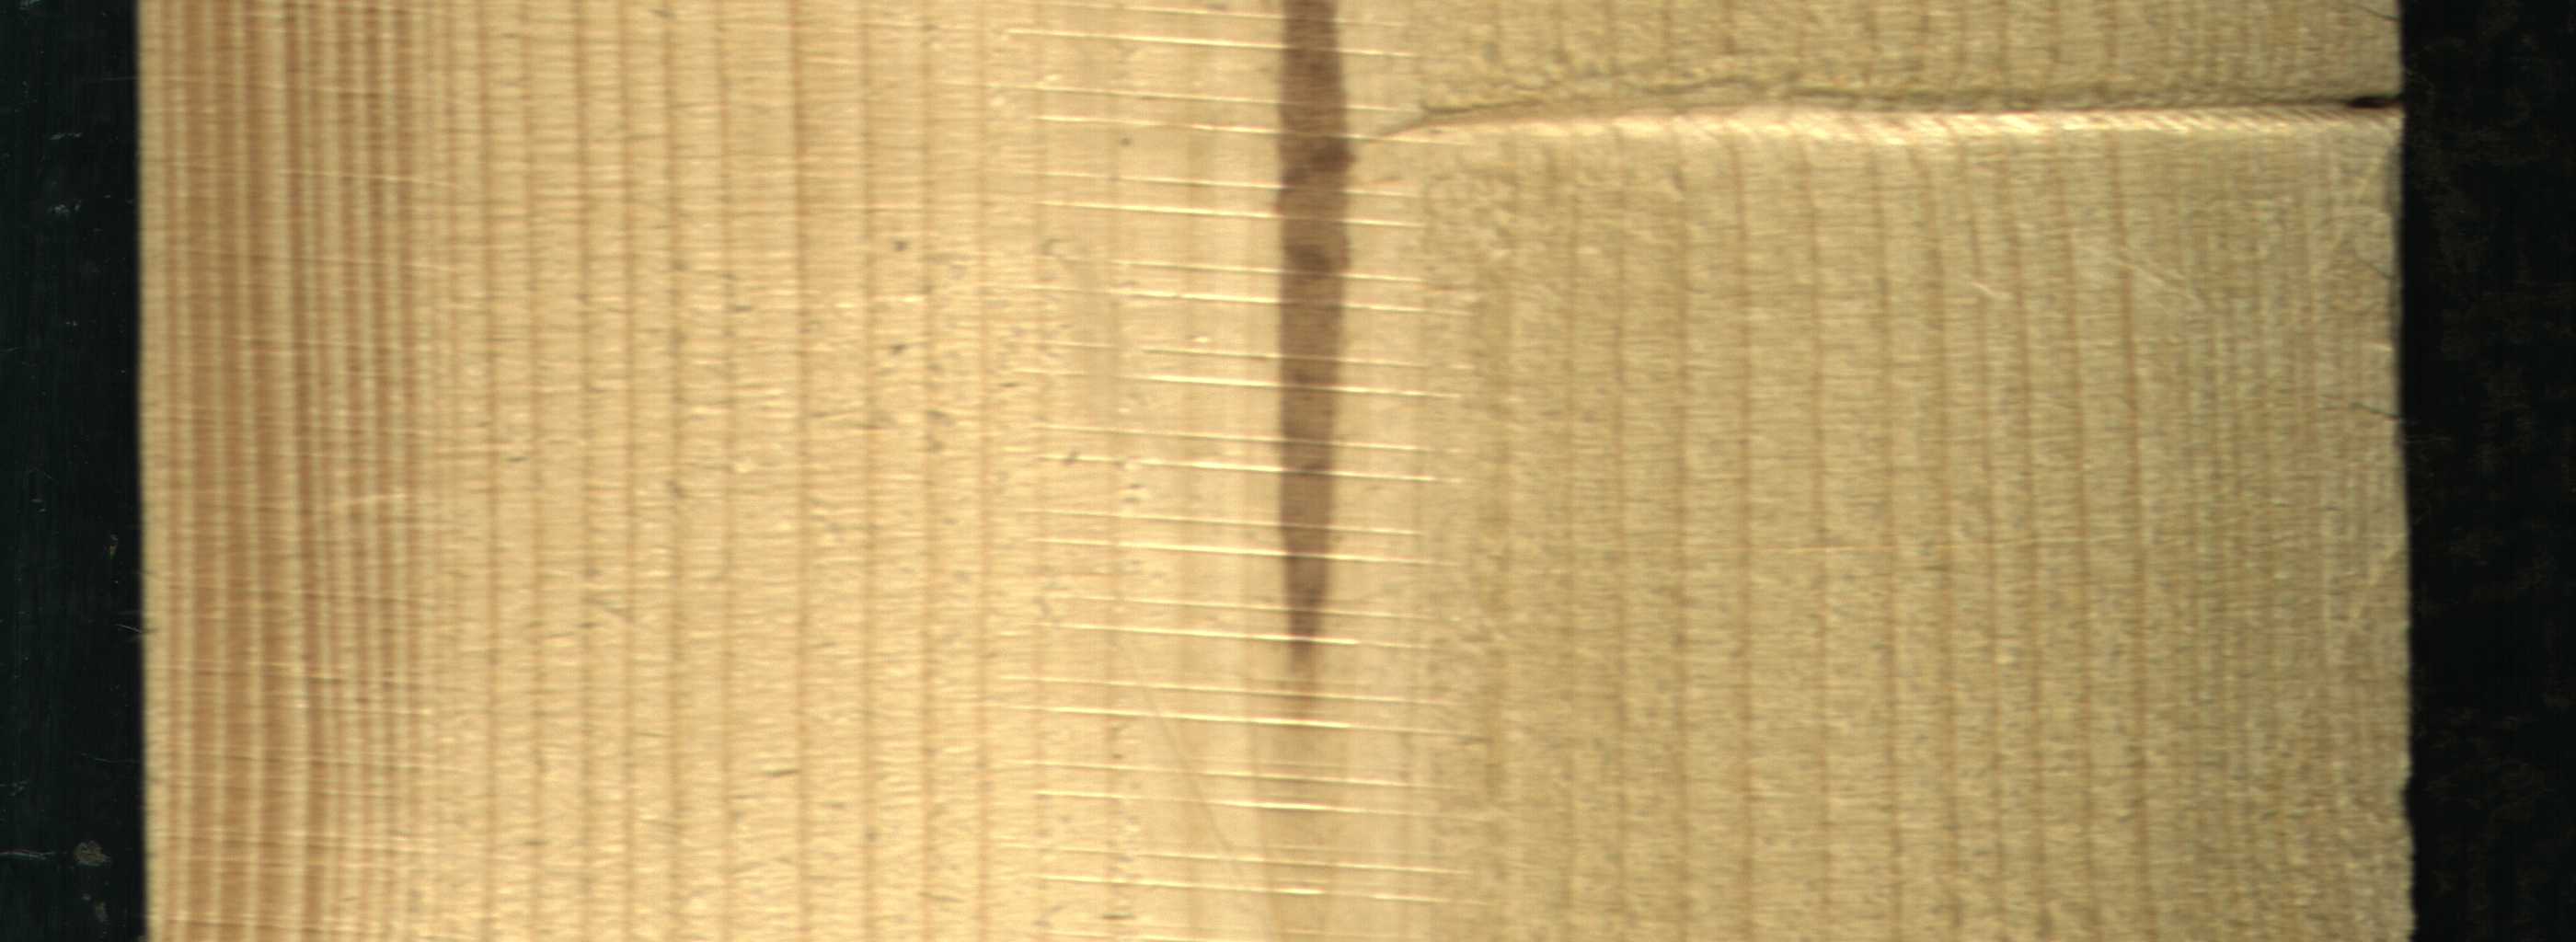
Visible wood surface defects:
Marrow
Knot_missing